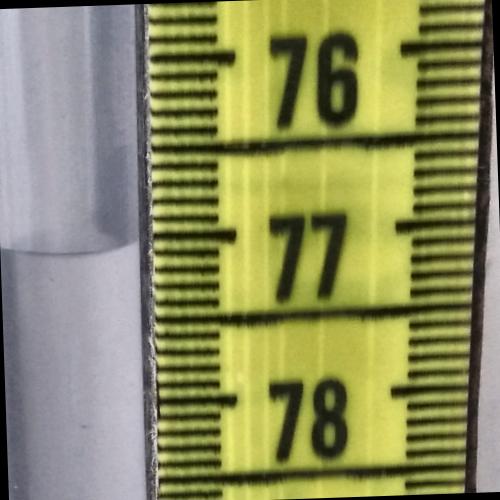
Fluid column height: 77.0 cm